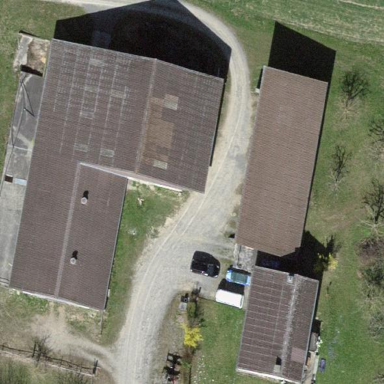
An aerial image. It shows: Farmyard area.